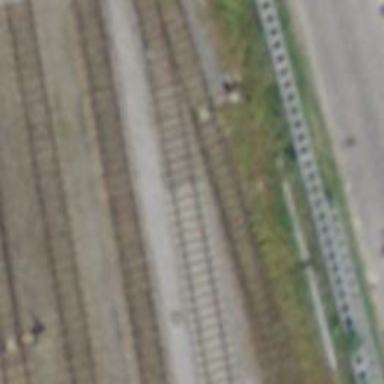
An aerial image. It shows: Single-track electrified railway siding with contact line.